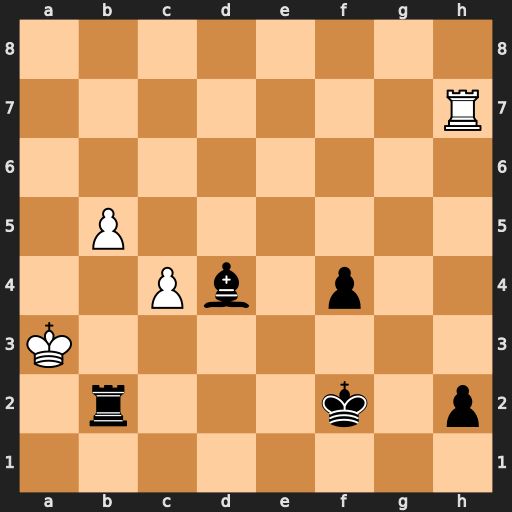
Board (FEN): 8/7R/8/1P6/2Pb1p2/K7/1r3k1p/8
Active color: w
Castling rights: -
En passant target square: -
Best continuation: Rxh2+ Ke3 Rxb2 Bxb2+ Kxb2 f3 b6 f2 b7 f1=Q b8=Q